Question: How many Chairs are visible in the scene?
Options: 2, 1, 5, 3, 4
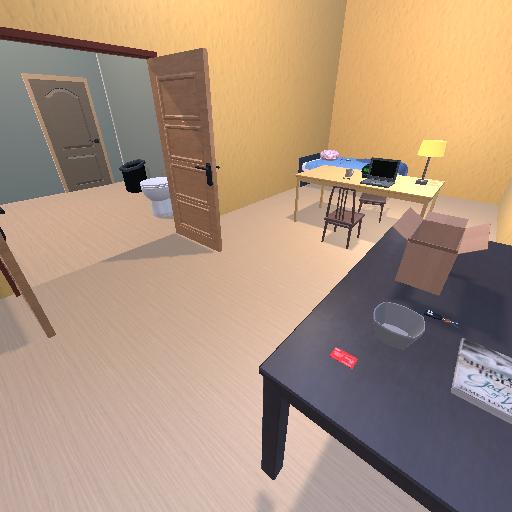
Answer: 2